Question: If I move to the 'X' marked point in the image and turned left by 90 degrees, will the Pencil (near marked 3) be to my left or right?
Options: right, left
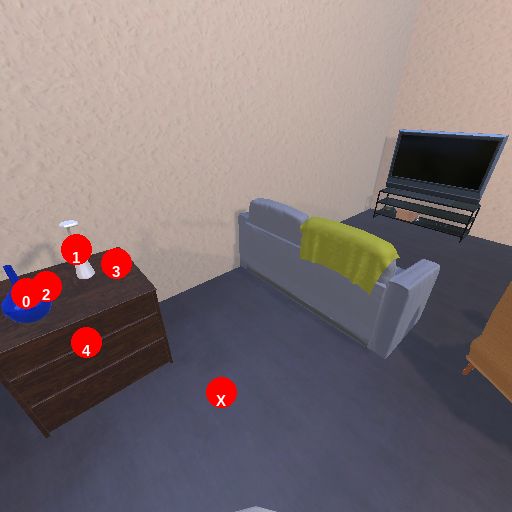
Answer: right